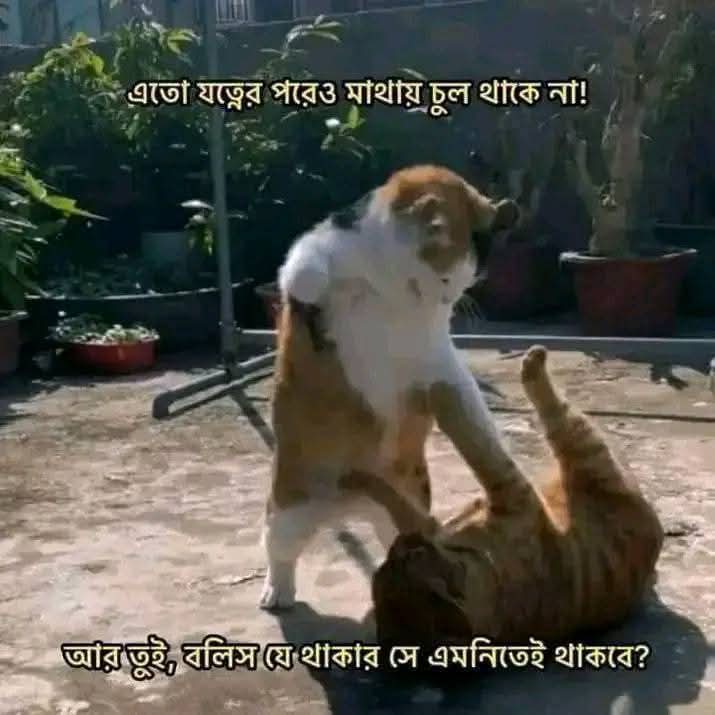
Text: এতো যত্নের পরেও মাথায় চুল থাকে না!
আর তুই, বলিস যে থাকার সে এমনিতেই থাকবে?
Label: Non Hate